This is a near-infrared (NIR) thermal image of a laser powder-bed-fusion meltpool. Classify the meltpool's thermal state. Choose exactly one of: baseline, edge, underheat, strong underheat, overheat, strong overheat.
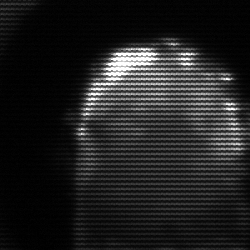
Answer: baseline